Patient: sex F, age 65
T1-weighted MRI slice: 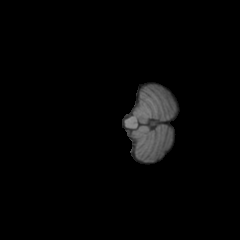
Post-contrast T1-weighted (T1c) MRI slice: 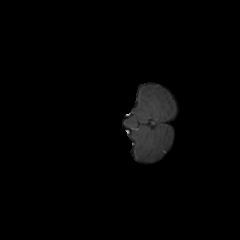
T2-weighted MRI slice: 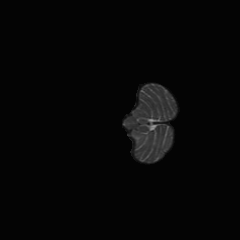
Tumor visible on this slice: no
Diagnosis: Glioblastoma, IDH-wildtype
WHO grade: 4